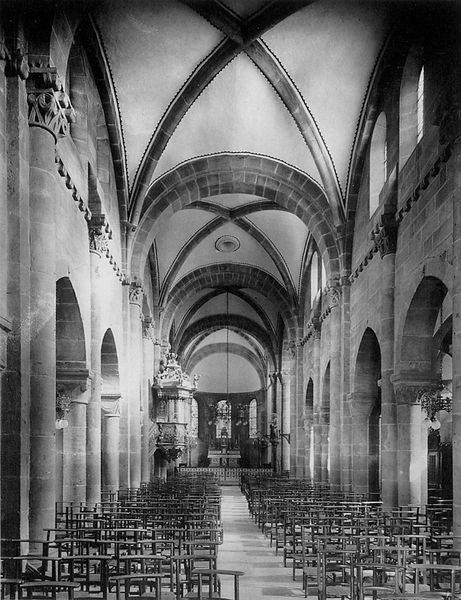
Titel: St. Fides in Schlettstadt
Standort: Schlettstadt (Séléstat) (EU - F - Elsass)
Schlagwörter: fenster, licht, schwarz, stühle, säule, säulen, weiss, wand, architektur, kirche, boden, decke, innen, gotik, bogen, gestühl, kronleuchter, lüster, foto, wände, gang, gewölbe, schwarzweiss, altar, arkaden, kathedrale, mittelschiff, gotisch, kanzel, kreuzgewölbe, obergaden, spitzbogen, gewölbegang, frühgotisch, kathetrale, mittelschif, gotish, basilikales schema